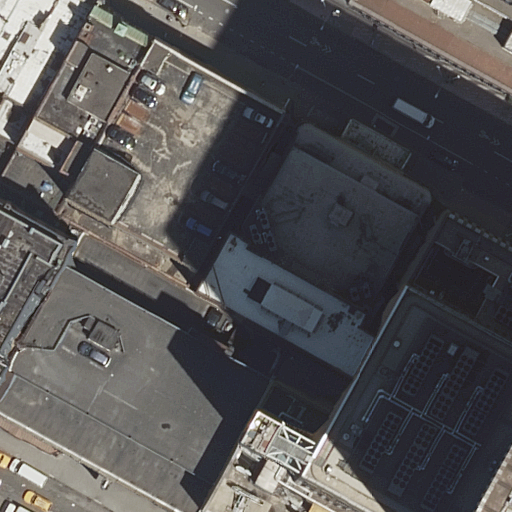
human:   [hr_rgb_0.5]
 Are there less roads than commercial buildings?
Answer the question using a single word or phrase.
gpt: no

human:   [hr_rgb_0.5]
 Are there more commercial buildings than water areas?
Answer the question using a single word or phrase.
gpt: yes

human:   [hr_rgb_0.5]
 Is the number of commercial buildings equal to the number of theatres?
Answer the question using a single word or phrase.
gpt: no

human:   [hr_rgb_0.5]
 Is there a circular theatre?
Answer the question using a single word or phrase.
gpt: no

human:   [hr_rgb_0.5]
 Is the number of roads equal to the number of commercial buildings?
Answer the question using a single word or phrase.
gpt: no

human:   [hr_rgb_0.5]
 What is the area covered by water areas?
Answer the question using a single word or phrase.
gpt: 0m2

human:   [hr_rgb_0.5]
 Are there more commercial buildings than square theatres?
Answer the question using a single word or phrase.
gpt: yes

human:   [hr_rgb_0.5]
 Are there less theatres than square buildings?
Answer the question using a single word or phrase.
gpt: no

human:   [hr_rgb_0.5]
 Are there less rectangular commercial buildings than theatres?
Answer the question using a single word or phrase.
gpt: no

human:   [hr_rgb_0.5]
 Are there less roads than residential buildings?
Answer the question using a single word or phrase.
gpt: no

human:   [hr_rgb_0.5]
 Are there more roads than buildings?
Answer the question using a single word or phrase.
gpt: no

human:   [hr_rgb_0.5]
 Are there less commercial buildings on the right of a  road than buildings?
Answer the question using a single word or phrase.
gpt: yes

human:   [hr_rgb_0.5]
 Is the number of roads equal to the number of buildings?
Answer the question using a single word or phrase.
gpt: no

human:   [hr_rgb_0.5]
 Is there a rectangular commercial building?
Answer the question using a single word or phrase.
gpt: yes

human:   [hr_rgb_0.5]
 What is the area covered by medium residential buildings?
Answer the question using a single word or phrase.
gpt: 0m2

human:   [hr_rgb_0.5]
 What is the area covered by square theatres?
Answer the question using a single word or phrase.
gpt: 0m2

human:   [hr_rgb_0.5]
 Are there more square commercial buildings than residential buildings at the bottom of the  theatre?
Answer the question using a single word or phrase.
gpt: no

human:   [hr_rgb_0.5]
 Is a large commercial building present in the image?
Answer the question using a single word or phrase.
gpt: yes

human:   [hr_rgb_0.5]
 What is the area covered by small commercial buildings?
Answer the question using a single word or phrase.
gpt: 0m2

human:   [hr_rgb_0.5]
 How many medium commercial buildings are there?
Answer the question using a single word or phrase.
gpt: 0

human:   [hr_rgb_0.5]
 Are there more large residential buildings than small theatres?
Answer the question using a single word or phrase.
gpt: yes

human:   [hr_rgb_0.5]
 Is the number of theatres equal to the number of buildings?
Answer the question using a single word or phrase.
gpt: no

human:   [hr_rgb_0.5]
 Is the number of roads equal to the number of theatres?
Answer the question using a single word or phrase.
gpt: no

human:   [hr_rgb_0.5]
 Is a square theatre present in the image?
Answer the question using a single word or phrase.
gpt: no

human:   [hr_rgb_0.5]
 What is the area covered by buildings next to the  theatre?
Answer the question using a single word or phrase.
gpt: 5214m2

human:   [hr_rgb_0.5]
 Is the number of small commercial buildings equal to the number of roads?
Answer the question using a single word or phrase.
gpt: no

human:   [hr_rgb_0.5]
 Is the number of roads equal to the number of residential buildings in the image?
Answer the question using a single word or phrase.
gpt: no

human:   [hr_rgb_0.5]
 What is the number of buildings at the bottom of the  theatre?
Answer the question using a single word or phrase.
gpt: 0

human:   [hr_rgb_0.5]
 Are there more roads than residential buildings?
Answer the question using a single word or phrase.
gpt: yes

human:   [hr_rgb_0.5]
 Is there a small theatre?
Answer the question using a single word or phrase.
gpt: no

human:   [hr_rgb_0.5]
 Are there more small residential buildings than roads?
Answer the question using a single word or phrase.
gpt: no

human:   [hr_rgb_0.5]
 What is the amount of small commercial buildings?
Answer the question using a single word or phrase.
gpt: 0

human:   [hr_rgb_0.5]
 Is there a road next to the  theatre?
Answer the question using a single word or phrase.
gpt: yes

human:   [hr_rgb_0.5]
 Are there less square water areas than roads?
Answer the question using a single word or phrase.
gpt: yes

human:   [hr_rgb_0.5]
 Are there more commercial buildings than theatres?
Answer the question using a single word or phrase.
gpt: yes

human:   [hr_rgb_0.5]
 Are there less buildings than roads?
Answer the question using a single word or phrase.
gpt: no